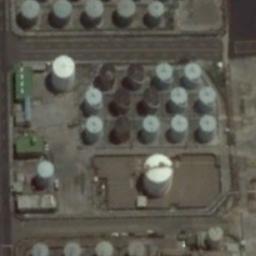
Label: storage tanks